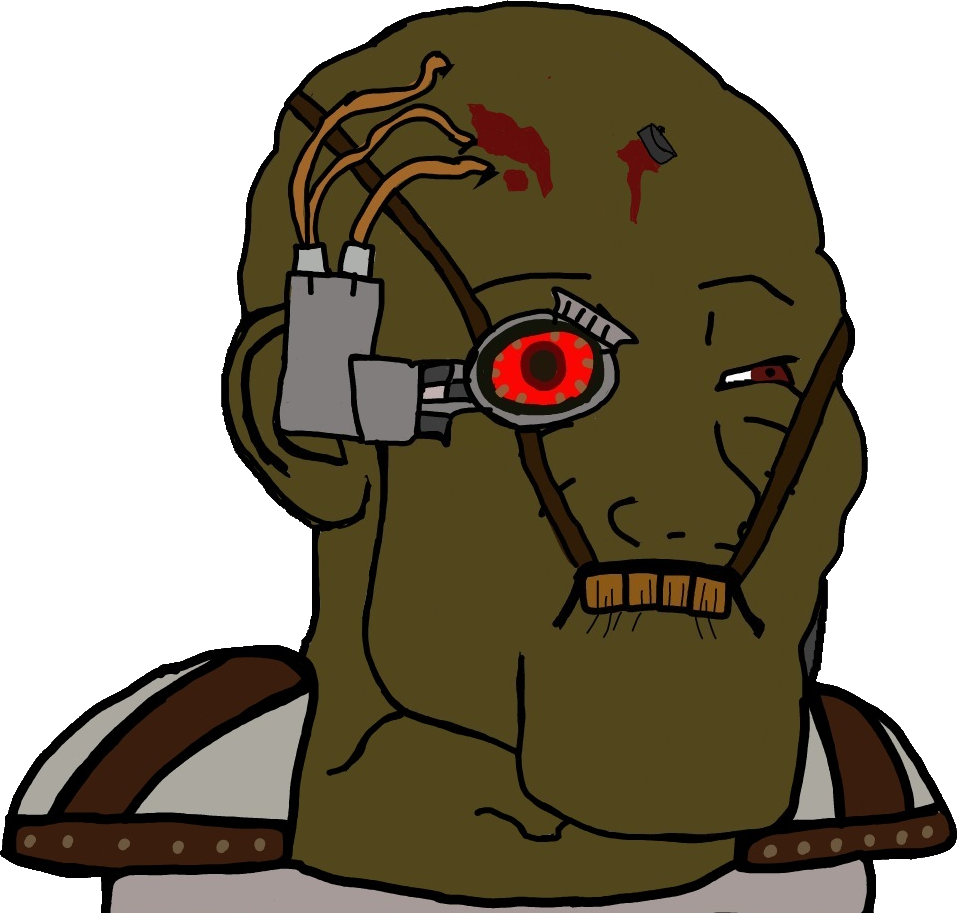
Label: 5_Grey_Chad